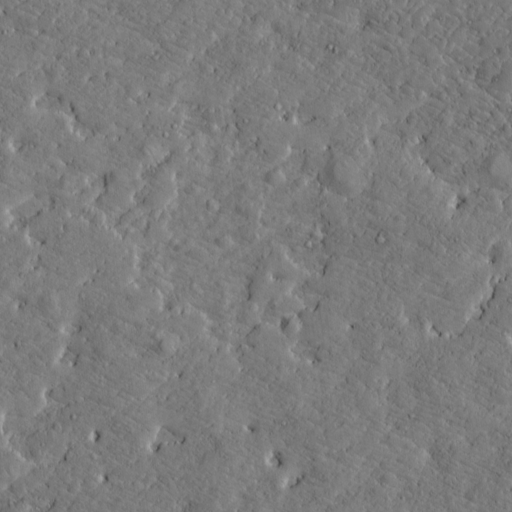
Classes present: Background